Platform: macOS
Application: Chrome
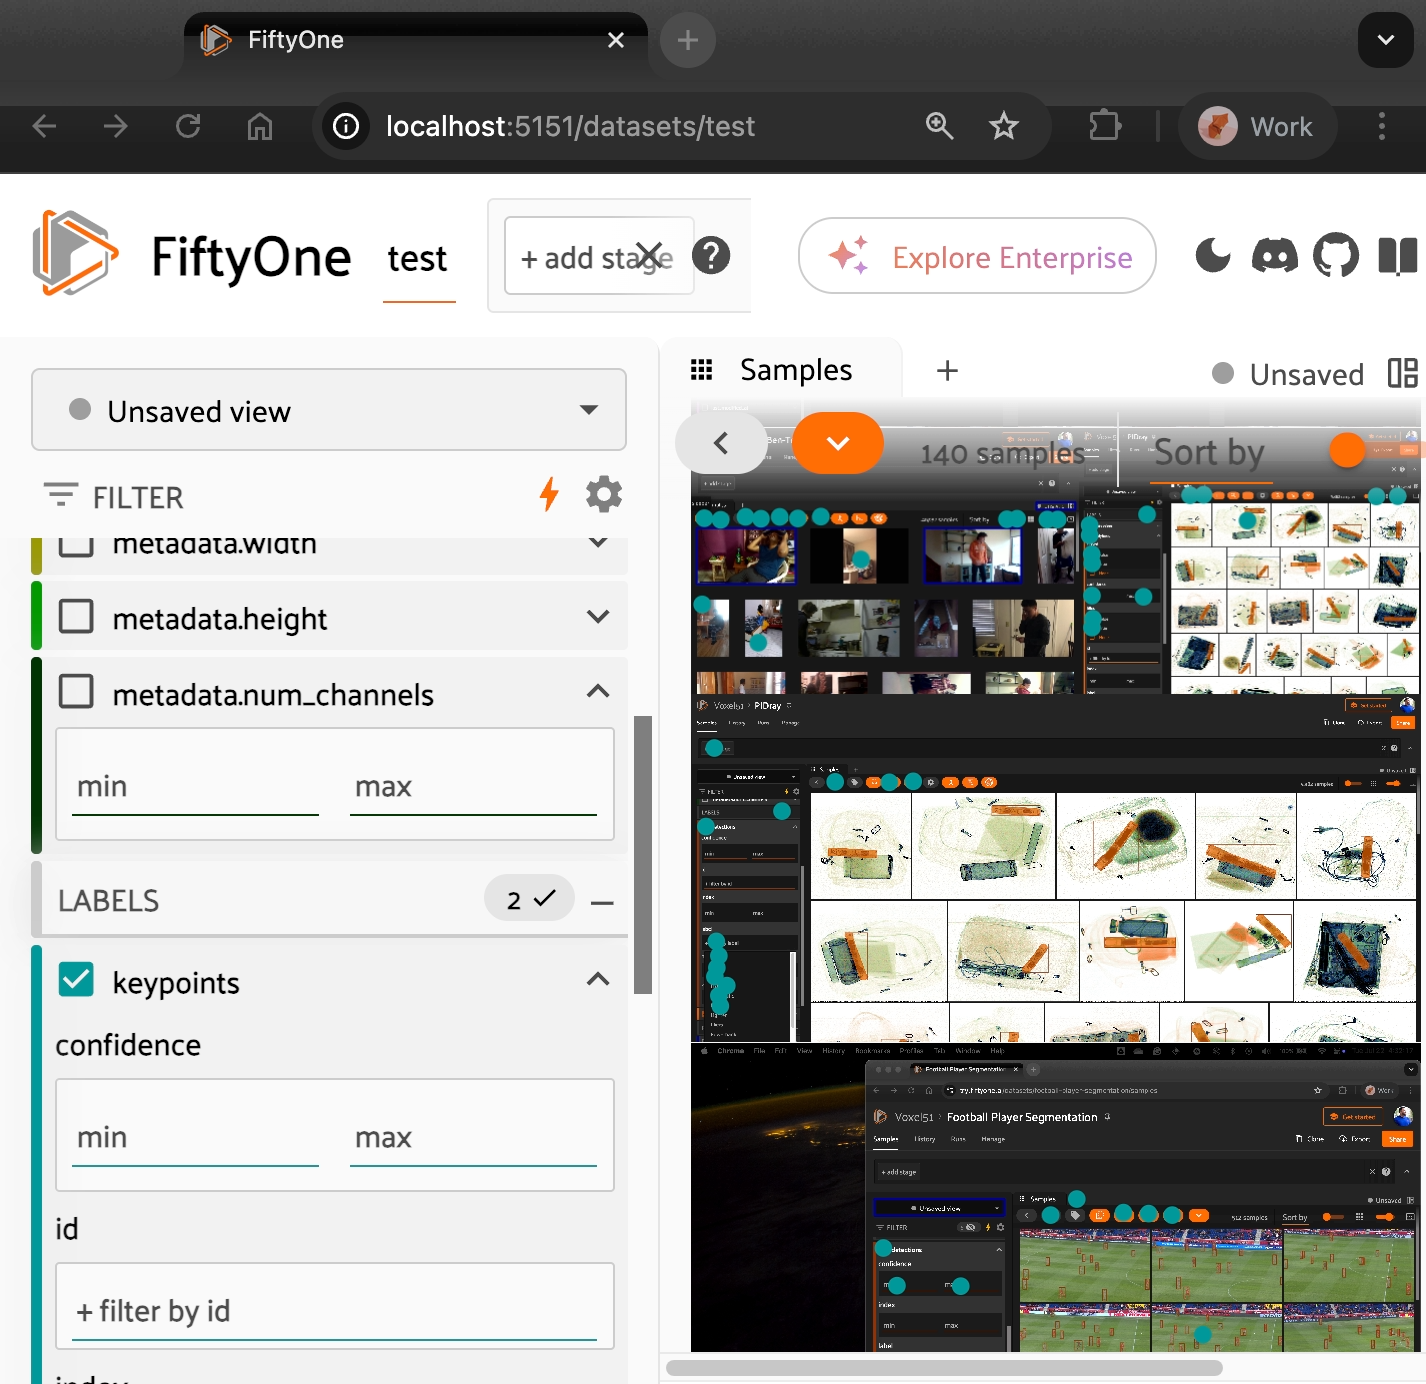
task_description: Scroll to the top of the sidebar
action_type: click
element_info: Slider
steps_since_start: 1

task_description: Scroll up on the sidebar
action_type: click
element_info: Slider
steps_since_start: 1

task_description: Scroll to the bottom of the sidebar
action_type: click
element_info: Slider
steps_since_start: 1

task_description: Scroll down on the sidebar
action_type: click
element_info: Slider
steps_since_start: 1

task_description: Scroll to the right on the samples panel
action_type: click
element_info: Slider
steps_since_start: 1